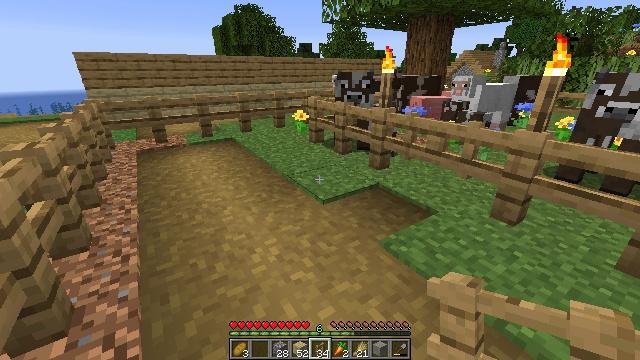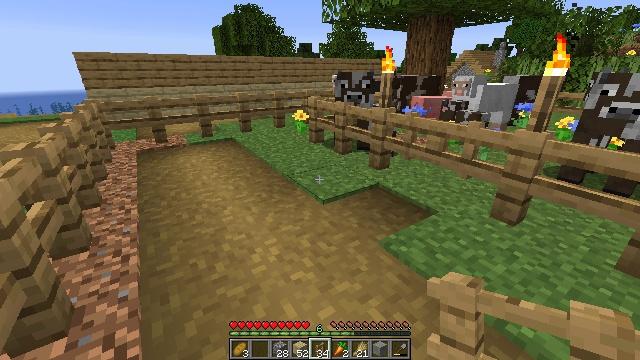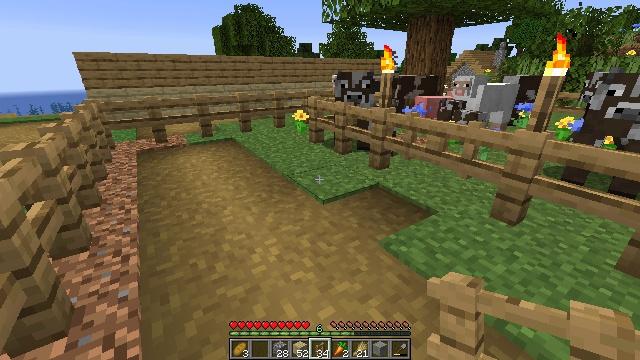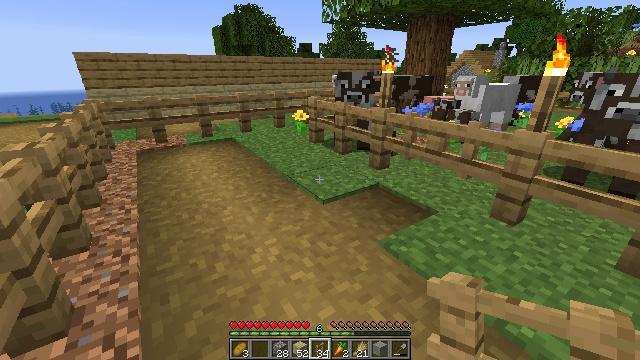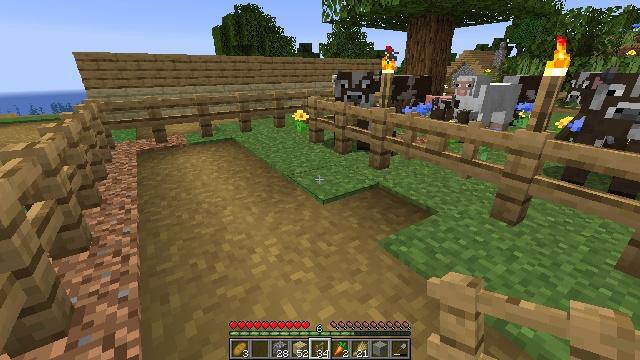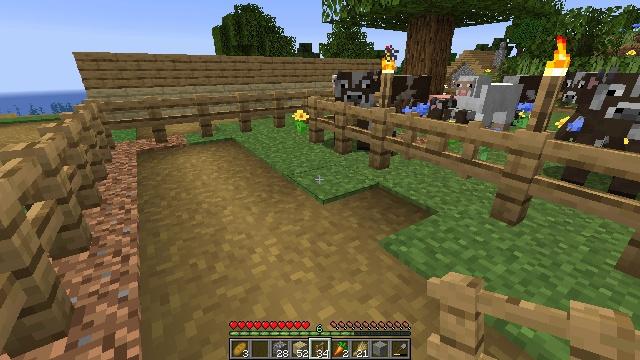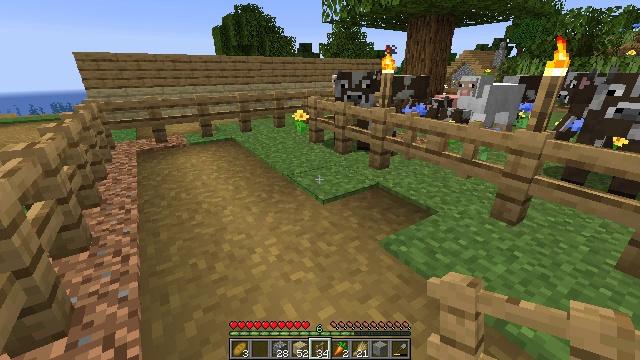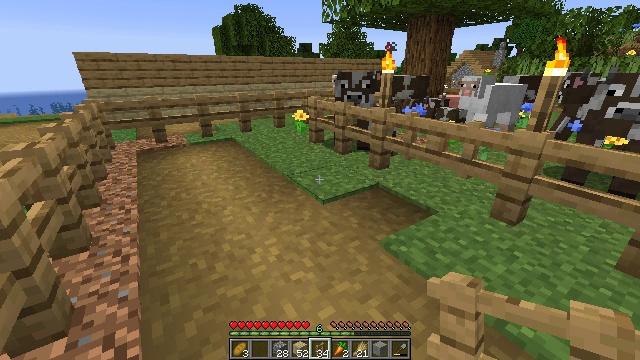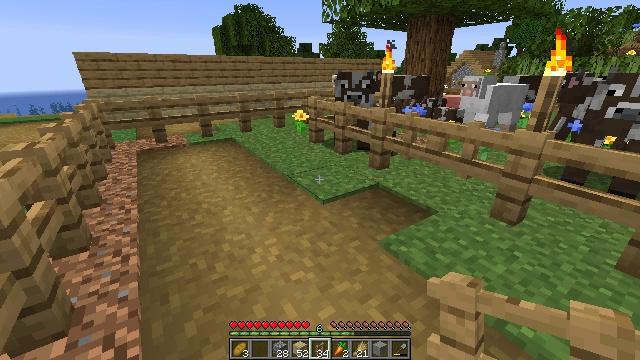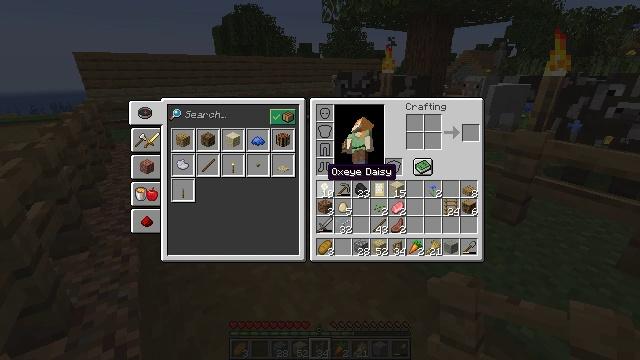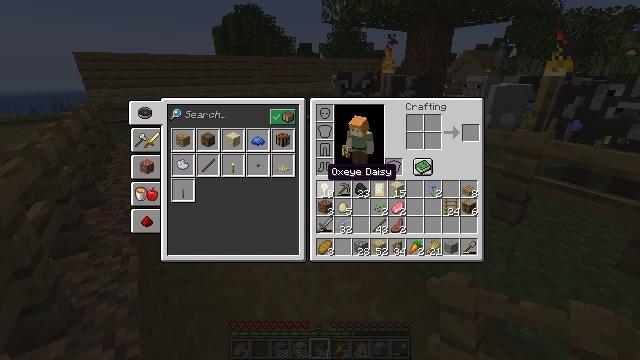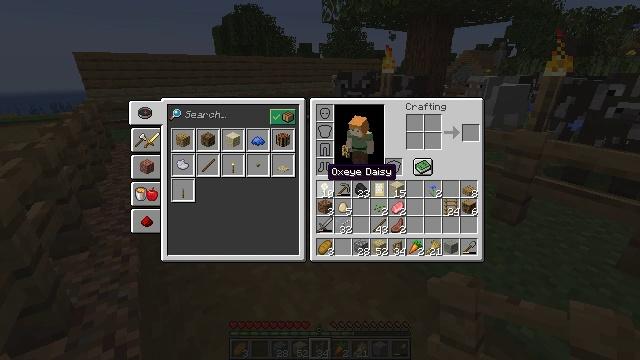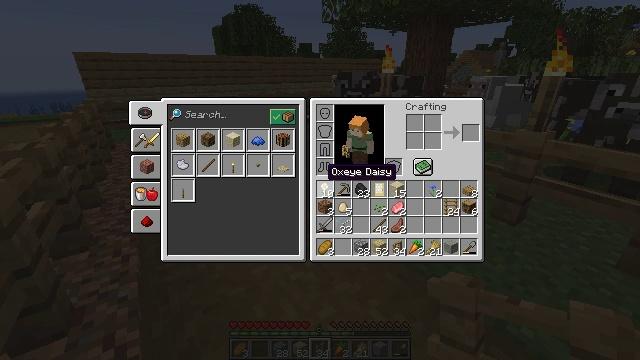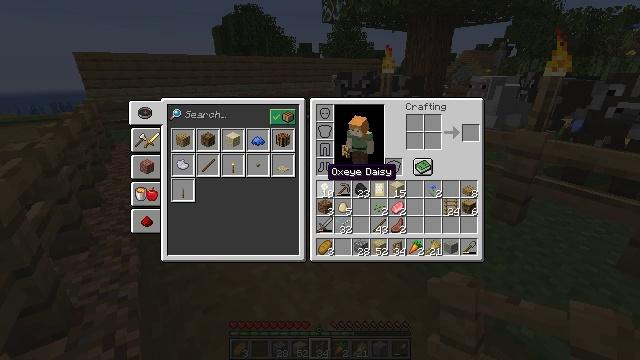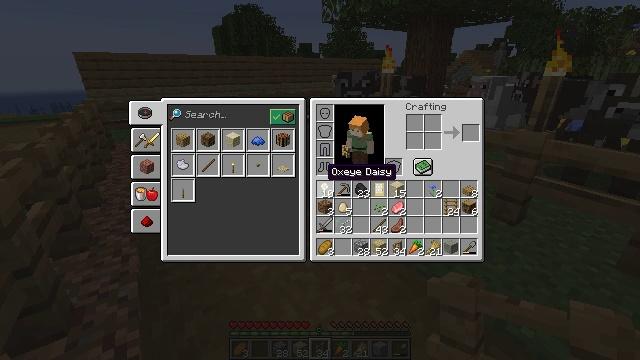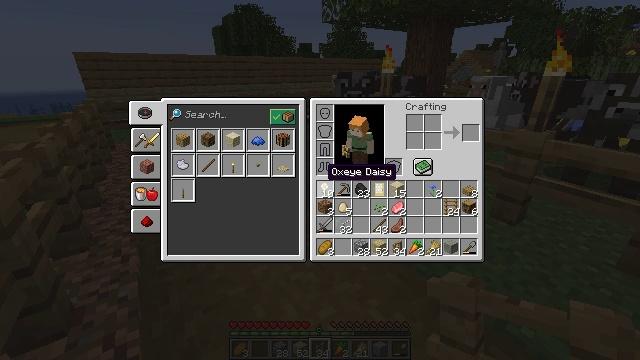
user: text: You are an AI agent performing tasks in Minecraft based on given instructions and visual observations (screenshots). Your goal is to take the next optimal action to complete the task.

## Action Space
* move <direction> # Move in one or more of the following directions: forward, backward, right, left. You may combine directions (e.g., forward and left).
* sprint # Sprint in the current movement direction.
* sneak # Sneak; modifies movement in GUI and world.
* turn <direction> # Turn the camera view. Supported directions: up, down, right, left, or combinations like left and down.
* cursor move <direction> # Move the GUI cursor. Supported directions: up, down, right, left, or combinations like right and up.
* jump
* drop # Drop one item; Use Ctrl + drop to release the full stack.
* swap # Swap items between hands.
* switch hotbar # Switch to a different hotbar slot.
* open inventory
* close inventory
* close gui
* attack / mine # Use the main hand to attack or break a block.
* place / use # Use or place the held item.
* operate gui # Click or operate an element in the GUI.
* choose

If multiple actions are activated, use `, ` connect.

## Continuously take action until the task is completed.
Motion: motion action
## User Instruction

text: Left-click to destroy the oak fence.
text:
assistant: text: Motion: no_op
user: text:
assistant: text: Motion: no_op
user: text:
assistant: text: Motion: no_op
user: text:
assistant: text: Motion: no_op
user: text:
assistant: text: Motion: no_op
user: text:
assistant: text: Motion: no_op
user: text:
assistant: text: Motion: no_op
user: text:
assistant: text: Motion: no_op
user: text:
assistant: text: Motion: open inventory
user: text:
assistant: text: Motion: open inventory
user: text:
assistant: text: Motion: no_op
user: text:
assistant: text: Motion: no_op
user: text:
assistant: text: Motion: no_op
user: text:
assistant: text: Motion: no_op
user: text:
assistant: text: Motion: no_op
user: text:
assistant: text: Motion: no_op
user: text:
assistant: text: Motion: no_op
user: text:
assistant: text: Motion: no_op
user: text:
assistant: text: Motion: no_op
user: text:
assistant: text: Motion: no_op
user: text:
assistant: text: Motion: no_op
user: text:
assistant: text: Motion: no_op
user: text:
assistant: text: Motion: no_op
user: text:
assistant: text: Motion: no_op
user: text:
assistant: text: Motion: no_op
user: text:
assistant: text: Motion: cursor move right
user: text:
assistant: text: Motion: no_op
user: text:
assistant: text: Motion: no_op
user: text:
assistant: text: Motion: no_op
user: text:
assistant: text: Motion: no_op